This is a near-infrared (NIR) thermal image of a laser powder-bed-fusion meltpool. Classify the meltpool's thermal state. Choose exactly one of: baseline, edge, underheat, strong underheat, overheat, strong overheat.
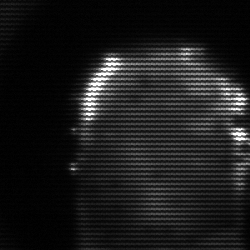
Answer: baseline